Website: apple
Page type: address-validator
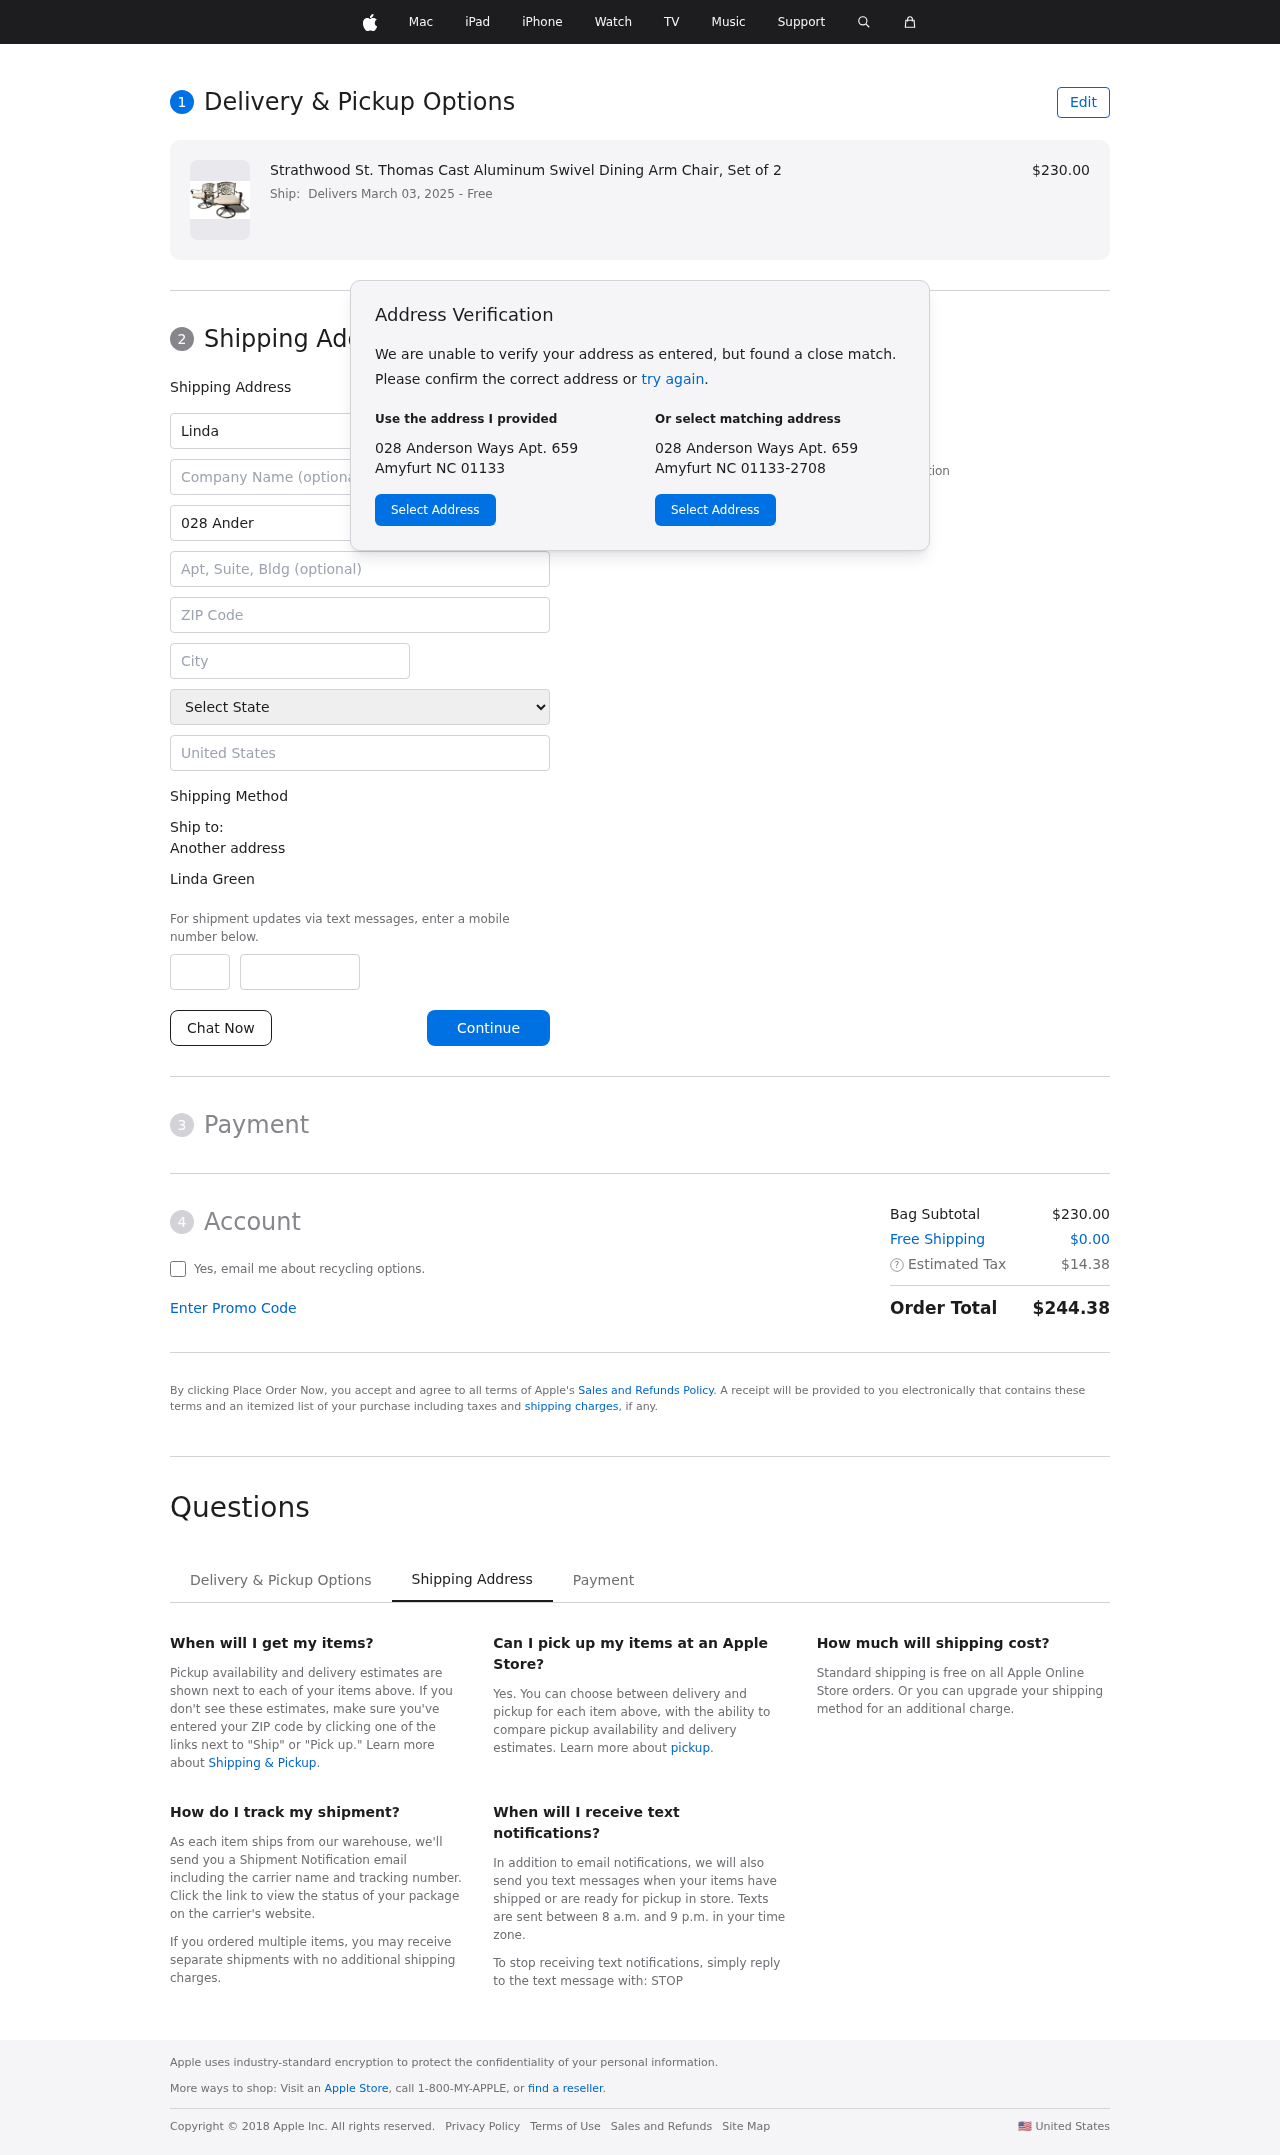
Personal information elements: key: PII_CITY
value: Amyfurt
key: PII_COUNTRY
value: United States
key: PII_FIRSTNAME
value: Linda
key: PII_FULLNAME
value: Linda Green
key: PII_LASTNAME
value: Green
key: PII_PHONE_AREA
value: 622
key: PII_PHONE_SUFFIX
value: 6405
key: PII_POSTCODE
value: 01133
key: PII_STATE
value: North Carolina
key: PII_STREET
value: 028 Anderson Ways Apt. 659
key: PII_STREET2
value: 98840 Nguyen Street
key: PII_CITY_STATE_ZIP
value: Amyfurt NC 01133
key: PII_STATE_ABBR
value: NC
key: PII_POSTCODE_FULL
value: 01133
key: PII_POSTCODE_NUMERIC
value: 1133
Product elements: key: PRODUCT1_NAME
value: Strathwood St. Thomas Cast Aluminum Swivel Dining Arm Chair, Set of 2
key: PRODUCT1_PRICE
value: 230
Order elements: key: ORDER_DELIVERY_DATE
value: Delivers March 03, 2025
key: ORDER_SUBTOTAL
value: $230.00
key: ORDER_SHIPPING_COST
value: $0.00
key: ORDER_TAX
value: $14.38
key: ORDER_TOTAL
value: $244.38